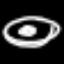
Label: donut